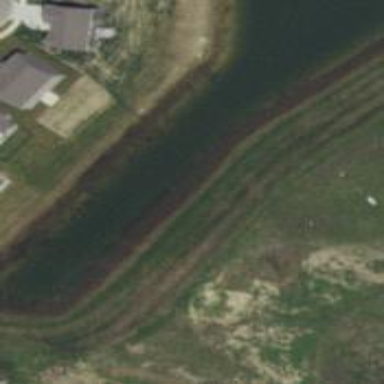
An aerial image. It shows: Pond surrounded by natural water.